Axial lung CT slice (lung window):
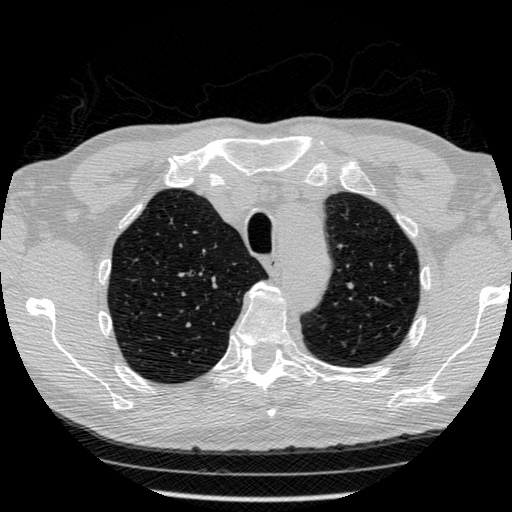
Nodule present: no